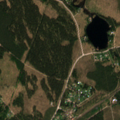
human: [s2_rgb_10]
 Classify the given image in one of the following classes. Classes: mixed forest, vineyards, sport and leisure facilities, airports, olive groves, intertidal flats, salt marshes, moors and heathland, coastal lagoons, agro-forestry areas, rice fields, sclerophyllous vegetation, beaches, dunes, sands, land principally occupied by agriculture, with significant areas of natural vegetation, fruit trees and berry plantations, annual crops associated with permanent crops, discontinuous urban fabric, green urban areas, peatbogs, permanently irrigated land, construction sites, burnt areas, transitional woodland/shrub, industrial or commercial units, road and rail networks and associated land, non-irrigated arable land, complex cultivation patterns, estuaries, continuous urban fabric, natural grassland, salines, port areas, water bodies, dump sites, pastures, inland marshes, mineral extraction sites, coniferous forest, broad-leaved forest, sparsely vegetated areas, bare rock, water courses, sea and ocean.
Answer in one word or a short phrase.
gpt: transitional woodland/shrub